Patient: sex M, age 51
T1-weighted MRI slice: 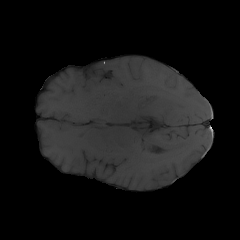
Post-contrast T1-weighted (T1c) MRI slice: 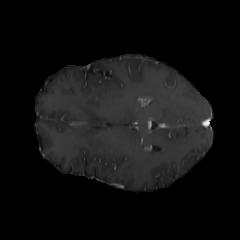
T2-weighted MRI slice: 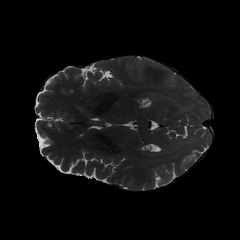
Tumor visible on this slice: no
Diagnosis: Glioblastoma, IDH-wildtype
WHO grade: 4